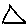
Label: triangle